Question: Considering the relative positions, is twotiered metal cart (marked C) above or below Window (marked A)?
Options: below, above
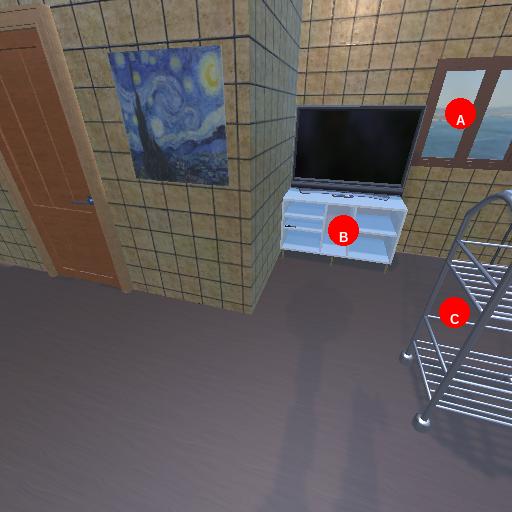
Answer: below